A scalogram of one vibration snapshot from a rotating bearing is shown, computed with a continuous wavelet transform. Diagnose the bearing from this image, choosing from: normal, inner_race, outer_race, ball.
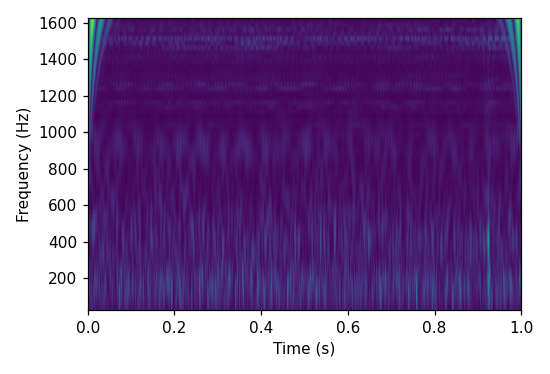
Answer: outer_race